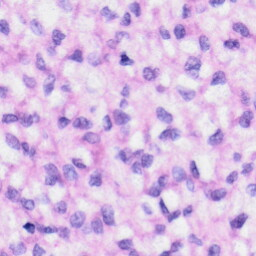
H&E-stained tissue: Liver